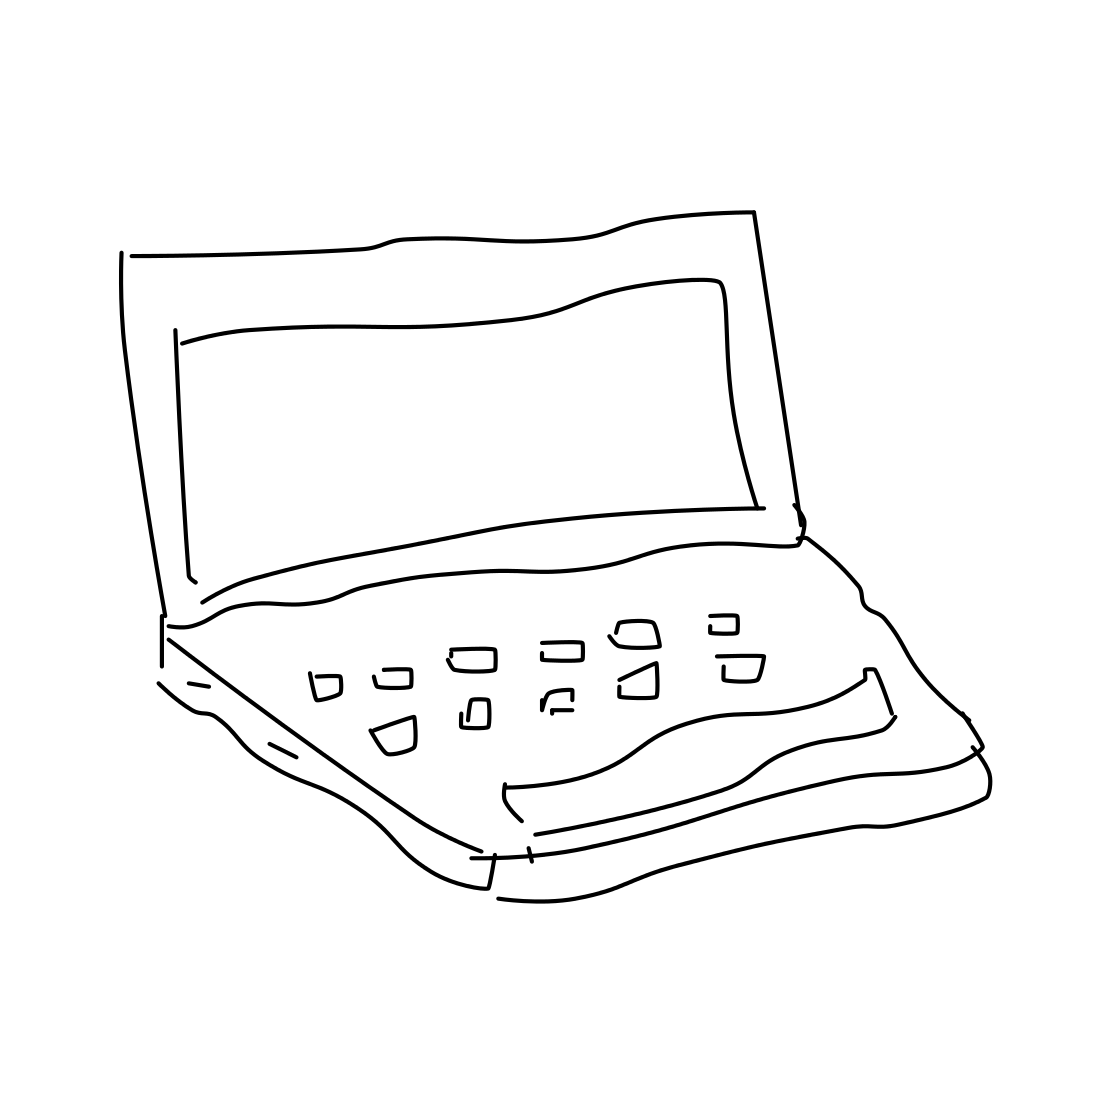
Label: laptop